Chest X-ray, PA view. Patient: 65 years old, sex M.
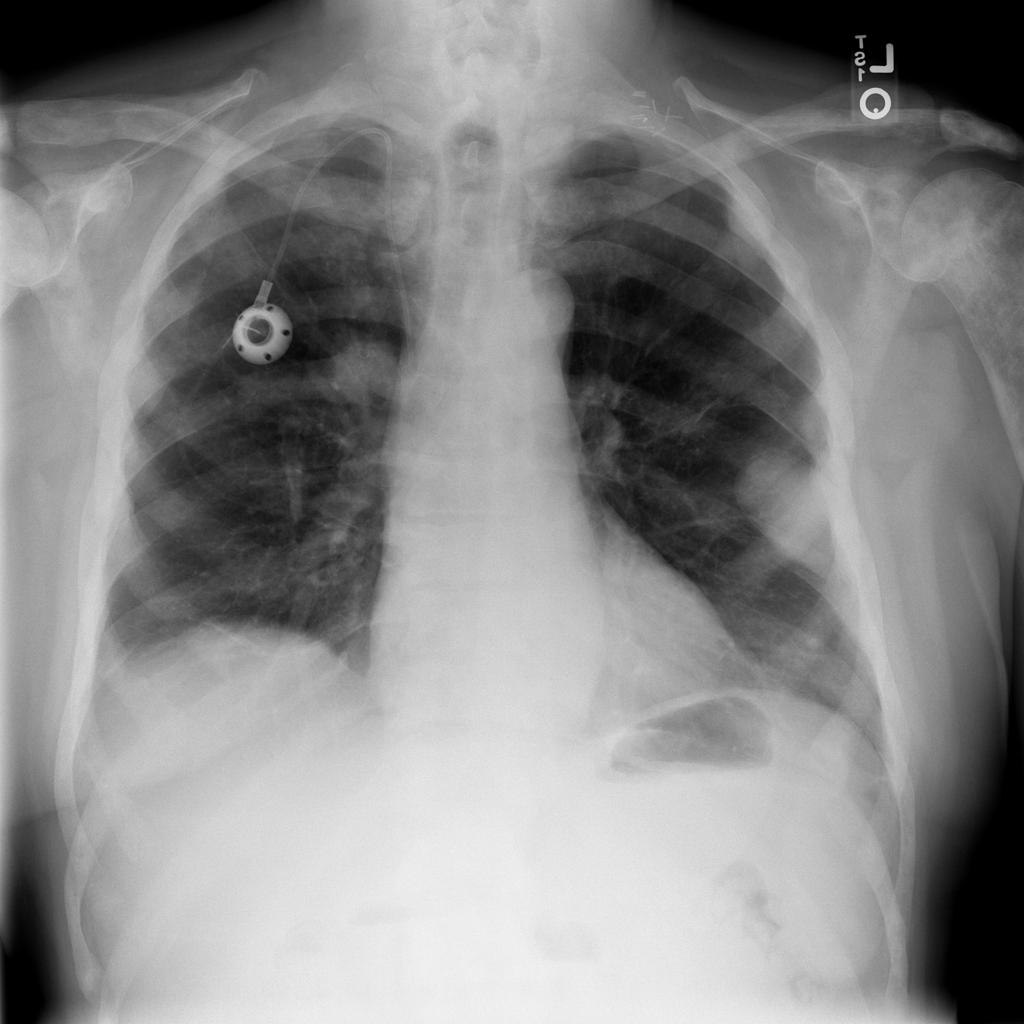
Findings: No Finding